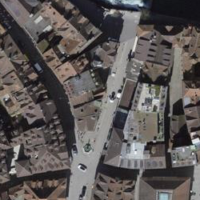
EUNIS habitat code: 54
Species observed at this site:
Chroicocephalus ridibundus
Phalacrocorax carbo
Podiceps cristatus
Cygnus olor
Fulica atra
Alcedo atthis
Anas platyrhynchos
Squalius cephalus
Columba livia
Passer domesticus
Motacilla alba
Acrocephalus scirpaceus